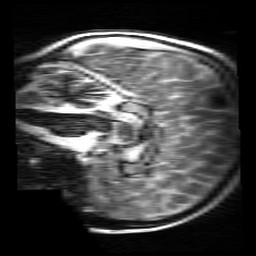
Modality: MP2RAGE
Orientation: sagittal
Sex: female
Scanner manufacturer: siemens
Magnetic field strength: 3 T
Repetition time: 5 s
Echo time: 0.00355 s